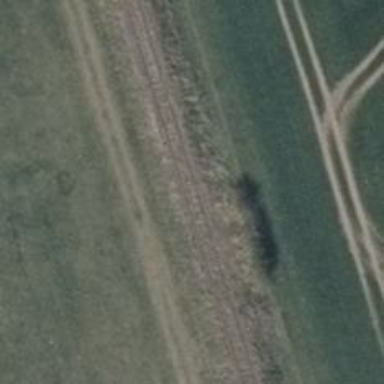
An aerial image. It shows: Railway signal.